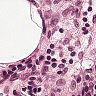
Metastatic tissue present: no